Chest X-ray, AP view. Patient: 34 years old, sex M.
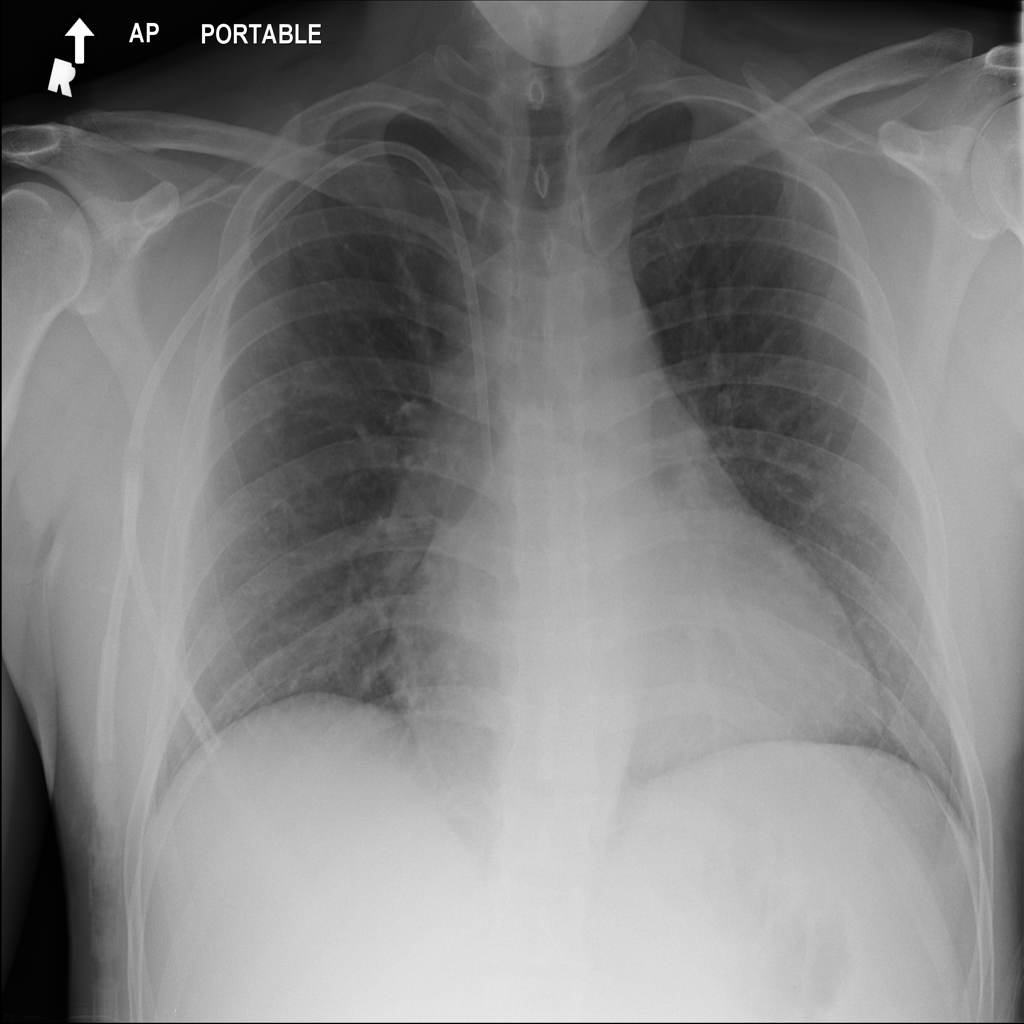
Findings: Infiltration